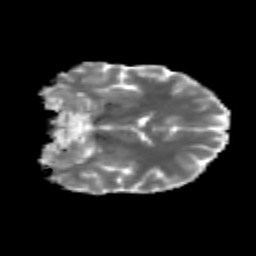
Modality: MD
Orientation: coronal
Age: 19
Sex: female
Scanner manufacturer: siemens
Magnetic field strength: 3 T
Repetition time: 3.5 s
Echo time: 0.125 s